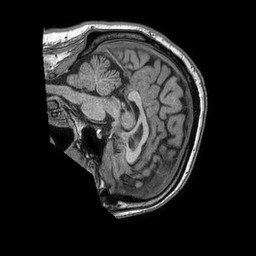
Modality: T1w
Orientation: sagittal
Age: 52
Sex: male
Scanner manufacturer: philips
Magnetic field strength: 1.5 T
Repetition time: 0.007597 s
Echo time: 0.003476 s